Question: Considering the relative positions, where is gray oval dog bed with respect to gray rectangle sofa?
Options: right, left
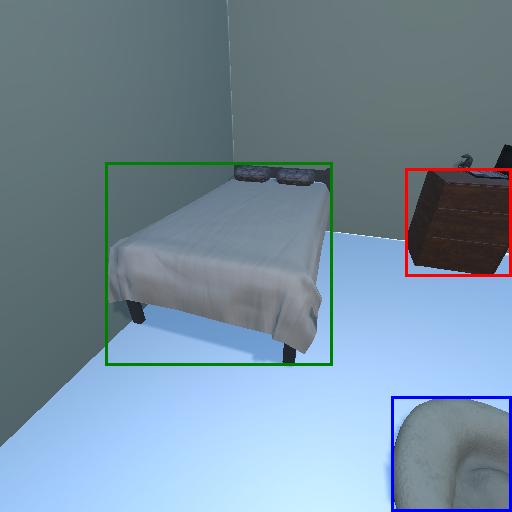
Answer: right